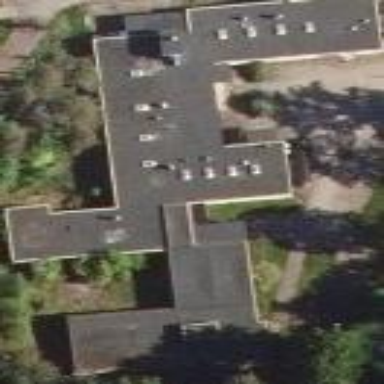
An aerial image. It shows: Building.